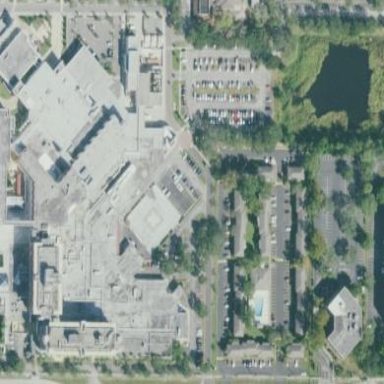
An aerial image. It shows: Healthcare facility identified as hospital.